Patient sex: M
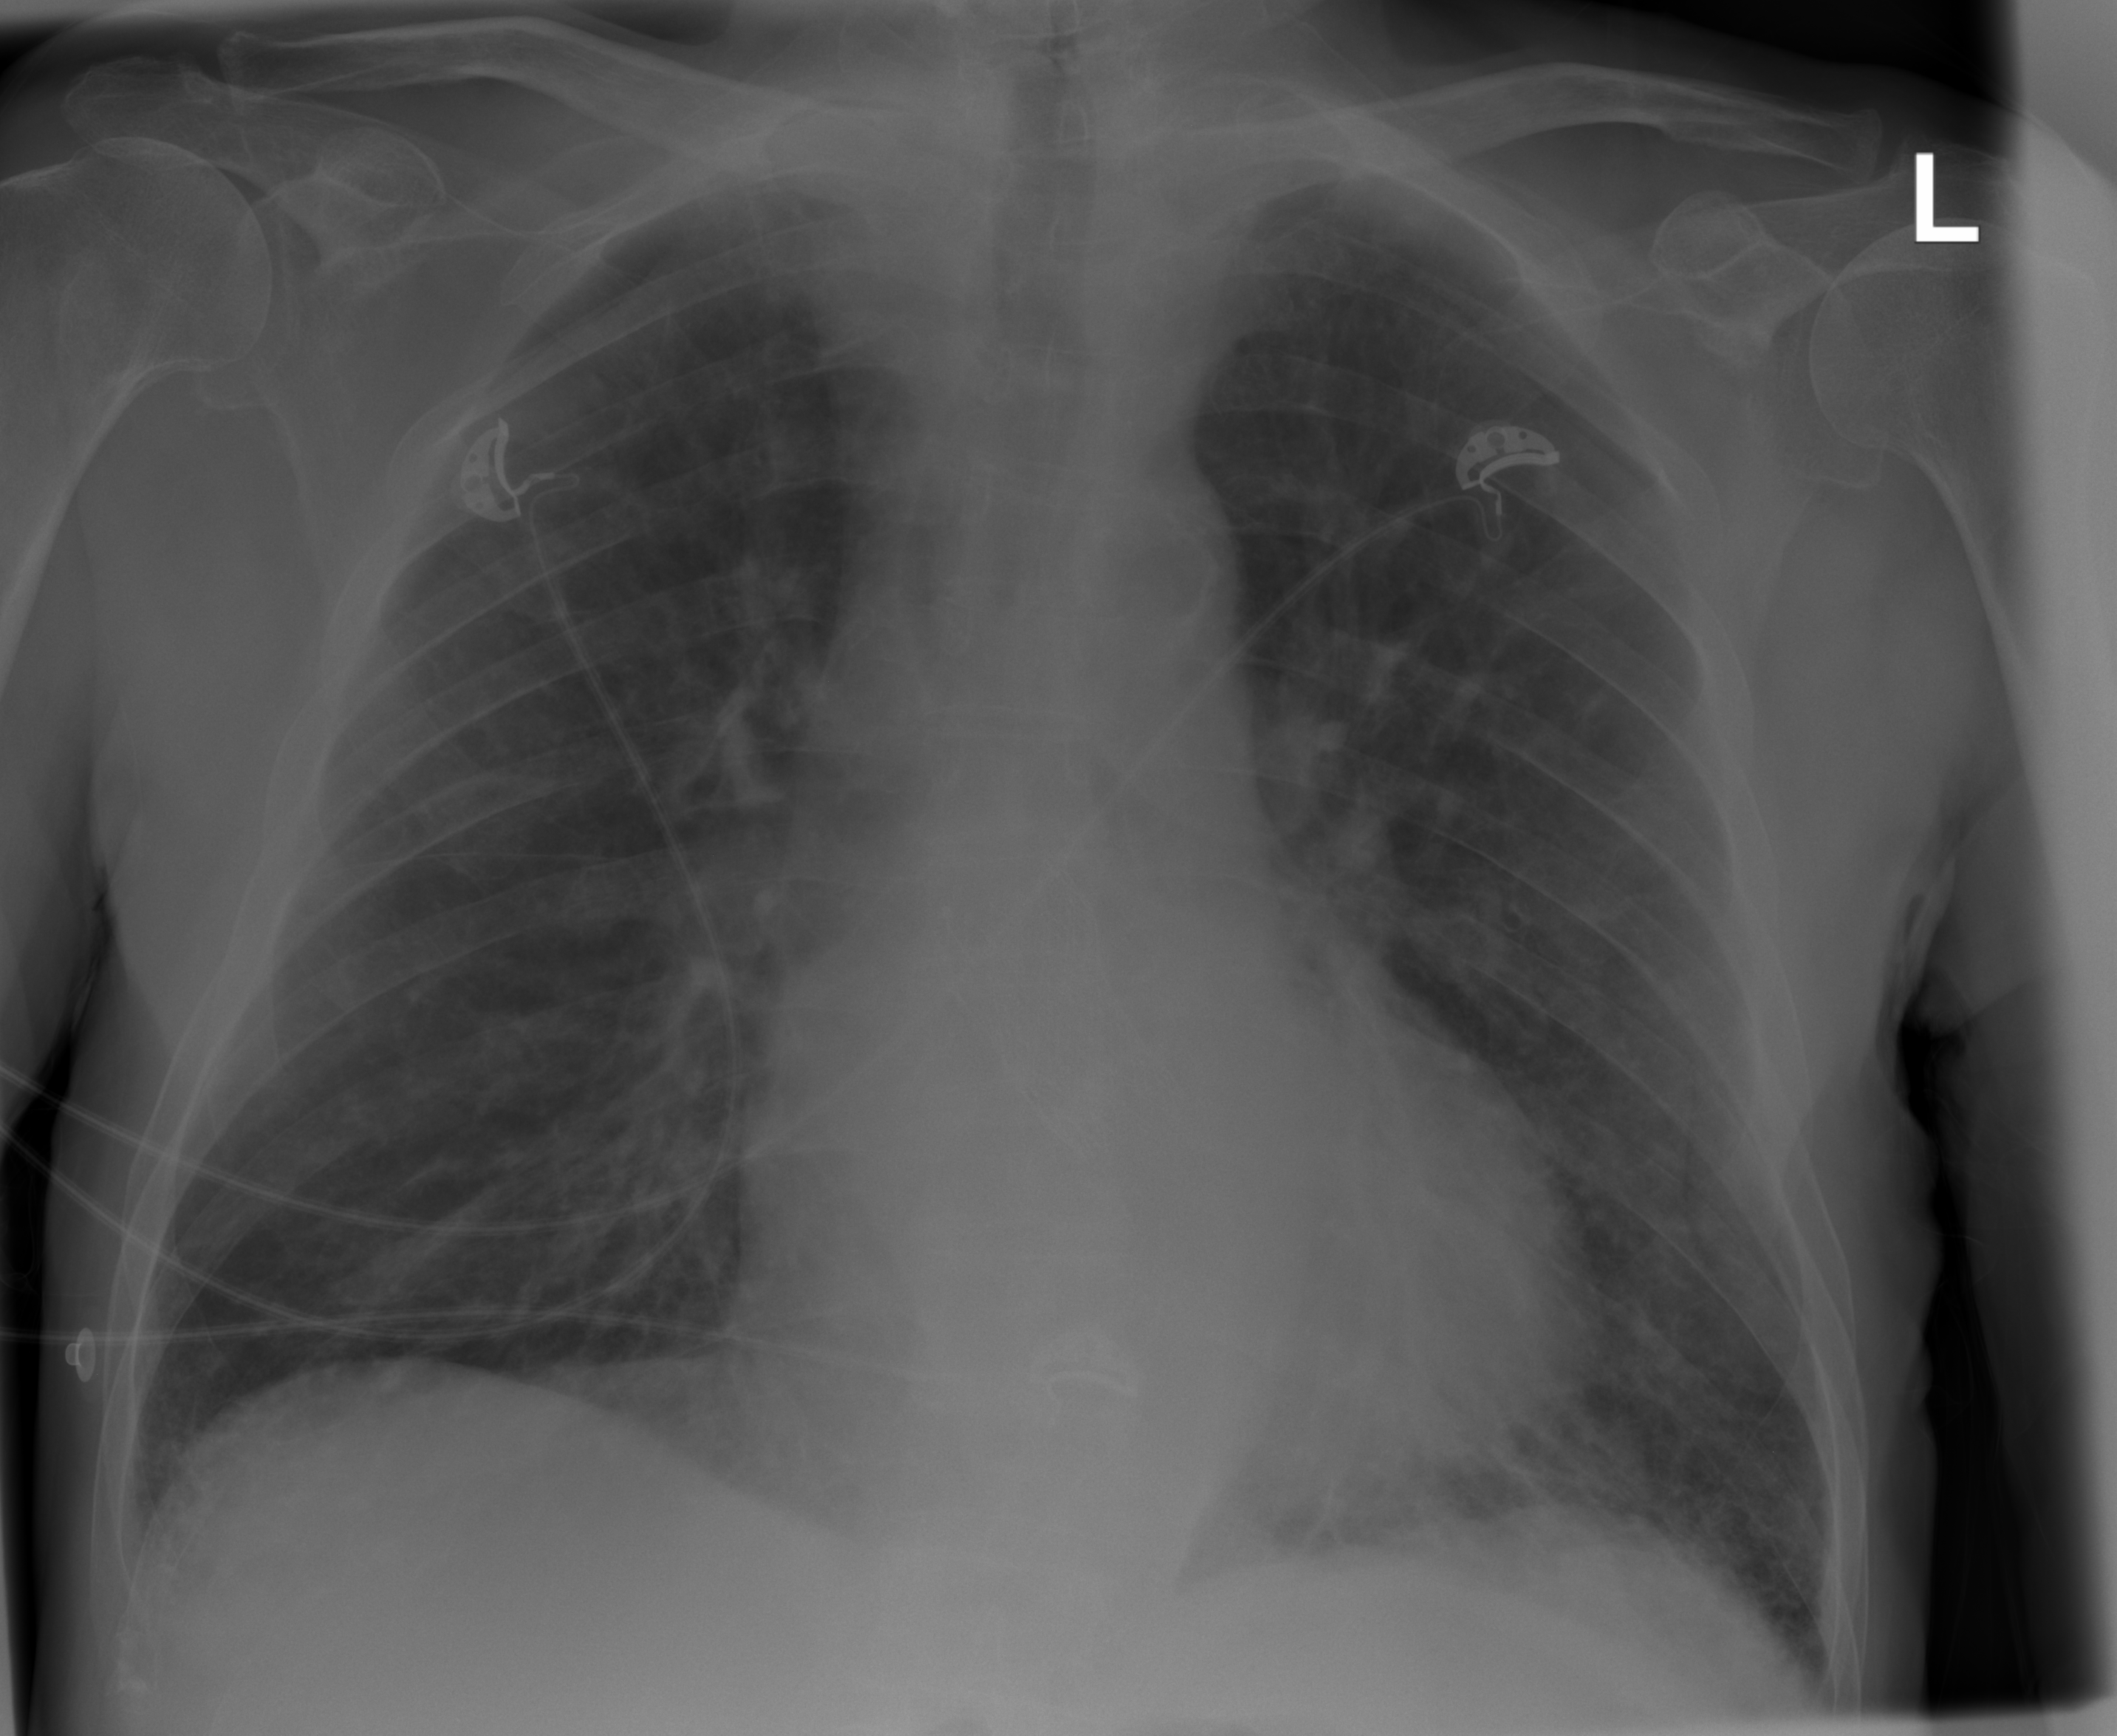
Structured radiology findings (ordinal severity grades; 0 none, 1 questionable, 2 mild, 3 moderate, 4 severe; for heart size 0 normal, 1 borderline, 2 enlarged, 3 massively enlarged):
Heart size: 0
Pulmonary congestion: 0
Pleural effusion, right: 0
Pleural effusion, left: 0
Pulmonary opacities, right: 0
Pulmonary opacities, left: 0
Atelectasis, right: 0
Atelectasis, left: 2